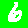
Digit: 6